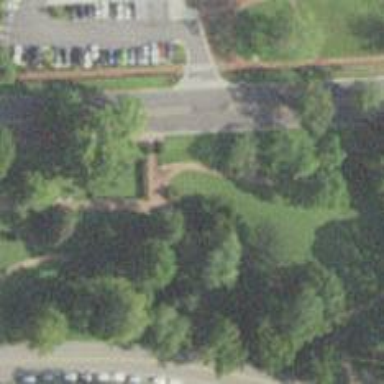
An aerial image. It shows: Historic memorial.